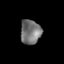
Tissue: skin
Cell type: Epithelial cells
Senescence score: 0.2777
Nuclear area (px): 491
Mean DAPI intensity: 115.487